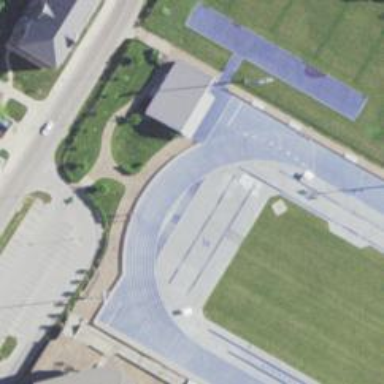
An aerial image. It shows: Athletics track located in leisure land area.